Question: I have following condition:

How do I send email to example@mail.com on 'submitButton' clicklistener ?
'''
submitButton.setOnClickListener(new View.OnClickListener() {
public void onClick(View v) {
//how to send email ??
}
});
'''
Help !
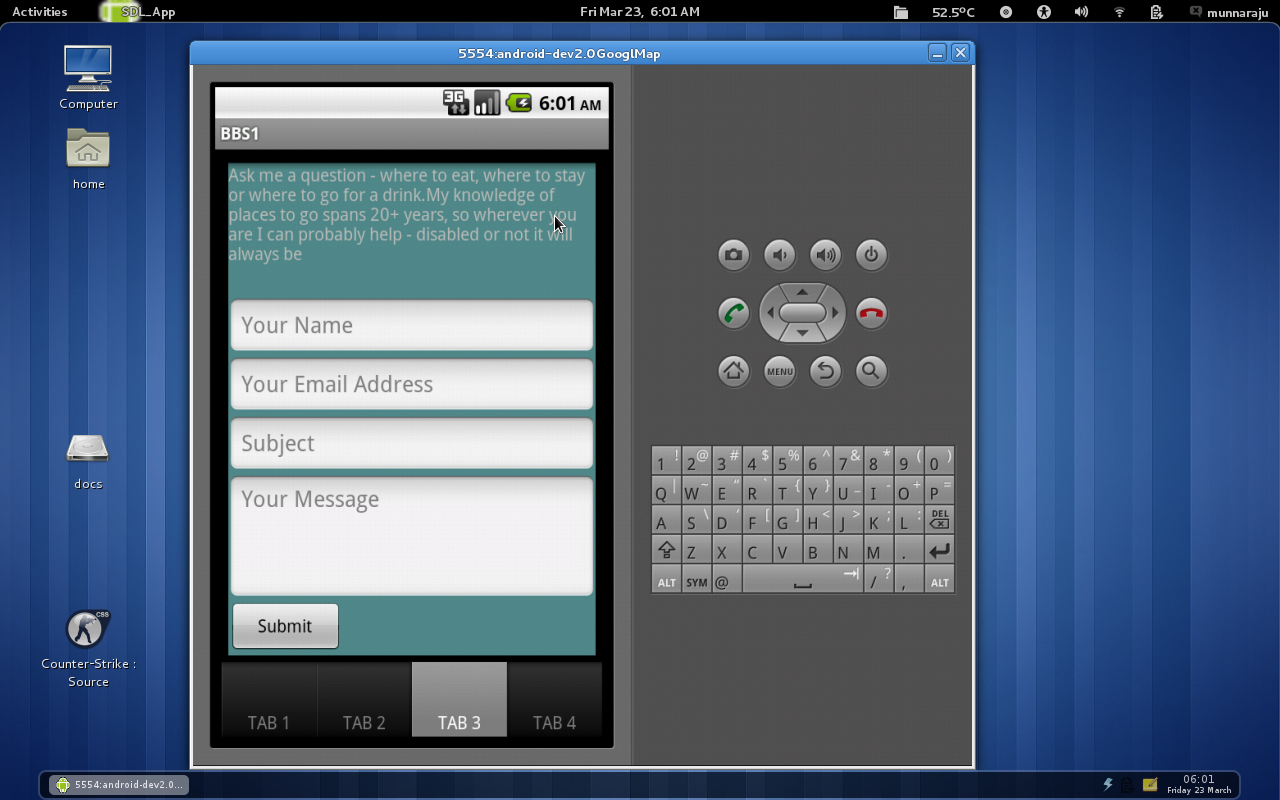
Answer: Its very simple. In your 'onClick' method simply create and populate the following 'Intent'
'''
Intent i = new Intent(android.content.Intent.ACTION_SEND);
i.setType("text/plain");
i.putExtra(Intent.EXTRA_EMAIL , new String[]{"recipient@example.com"});
i.putExtra(Intent.EXTRA_SUBJECT, "subject");
i.putExtra(Intent.EXTRA_TEXT , "body");
startActivity(Intent.createChooser(i, "Email:"));
'''